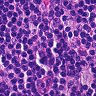
Metastatic tissue present: no